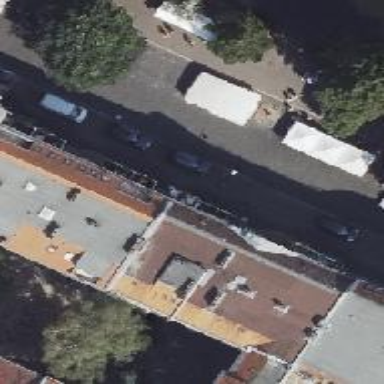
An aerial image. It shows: Cafe.